Field crop: maize
Growth stage: 2
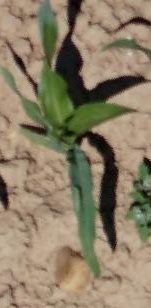
Species: maize